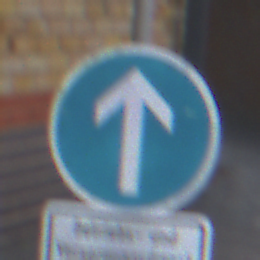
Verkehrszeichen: VorgeschriebeneFahrtrichtungGeradeaus
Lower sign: BesondereFahrzeugeUndTransportgueter9
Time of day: MorningAfternoon
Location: Outdoor (Urban)
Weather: Overcast
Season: NotSpecified
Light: Natural